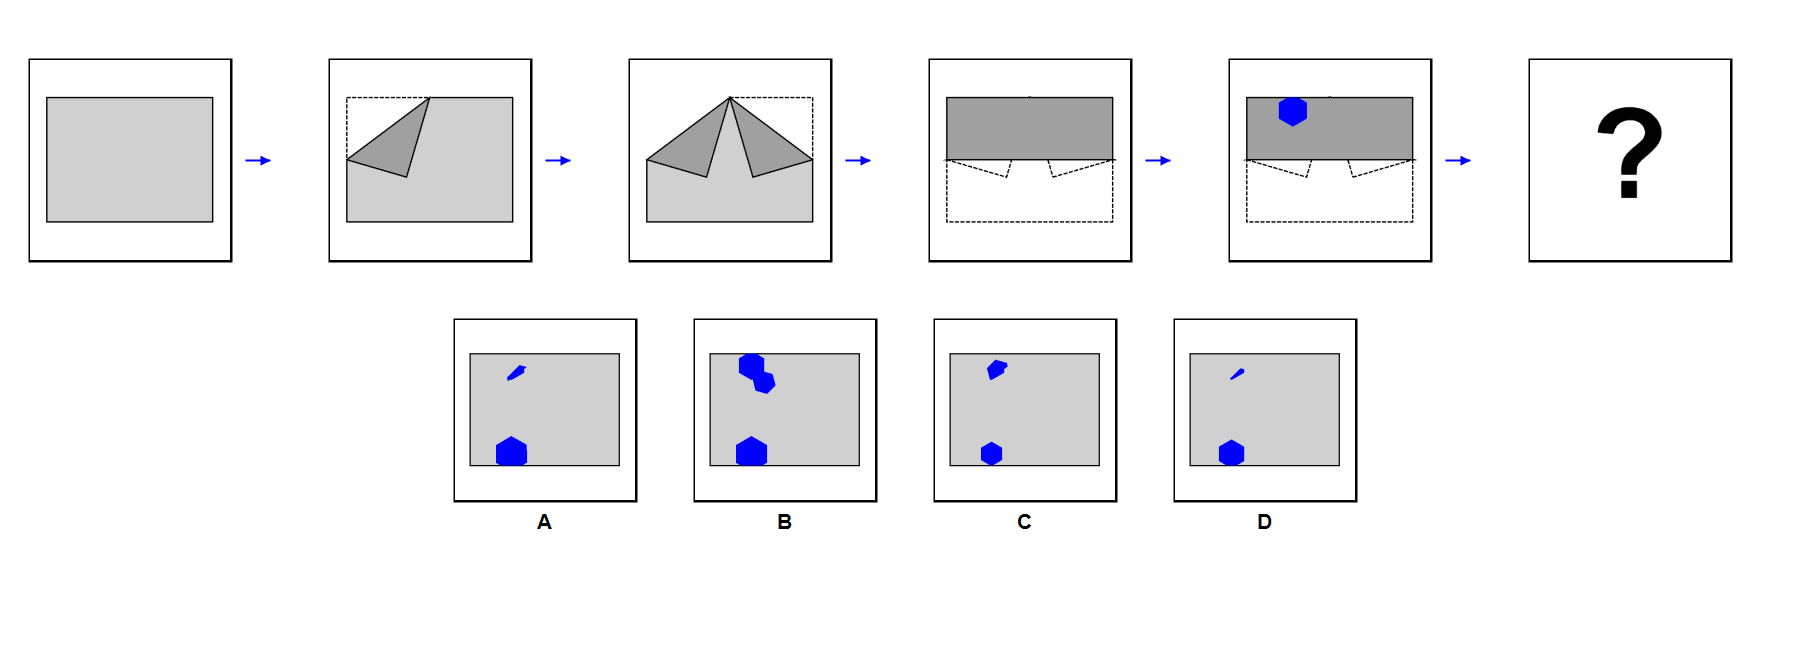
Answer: D